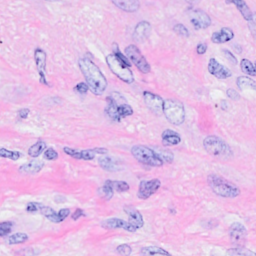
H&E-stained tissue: Breast